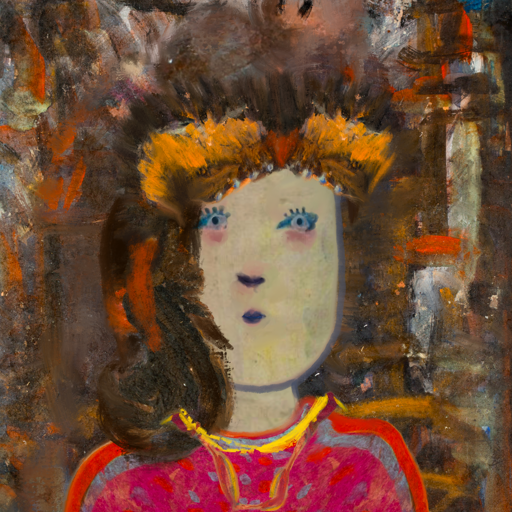
Background: GypsyQueen, Head And Neck Front: Hill_Girl, Face Front: Hill_Girl, Bust: Sisters, Hair Front: Gypsy_Queen, Head Accessory: Gypsy_Queen, Second Necklace: Gypsy_Mother_1, Necklace: Irani_1, Baby: Blank